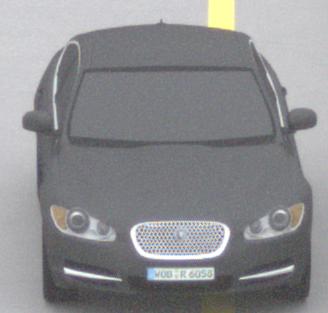
Make: Jaguar
Model: XF 3.0 V6
Detailed model: XF (X250) Limousine
Model produced from: 2010/02
Model produced until: 2010/10
Doors: 4
Color: gray
Road condition: dry road
Daytime: midday
Contrast: low contrast